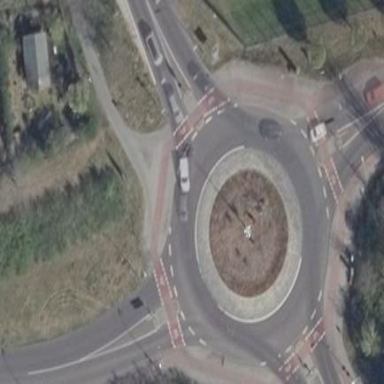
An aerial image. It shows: Secondary road with asphalt surface leading to roundabout. There is cycle track on the right side of the road.